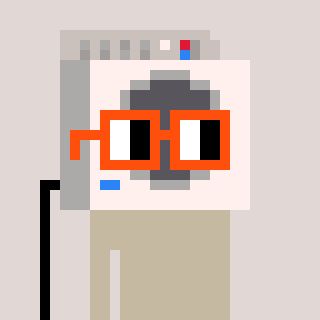
a pixel art character with square orange glasses, a washing machine-shaped head and a bege-colored body on a warm background